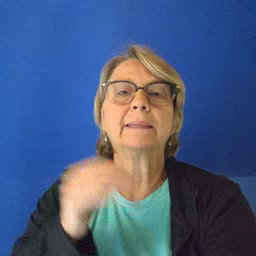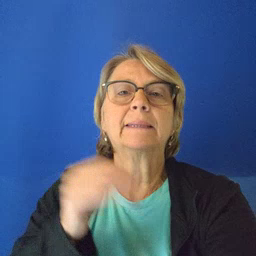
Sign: cat